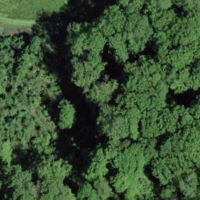
EUNIS habitat code: 41
Species observed at this site:
Allium ursinum